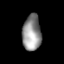
Tissue: lung
Cell type: Endothelial cells
Senescence score: 0.5464
Nuclear area (px): 655
Mean DAPI intensity: 145.863